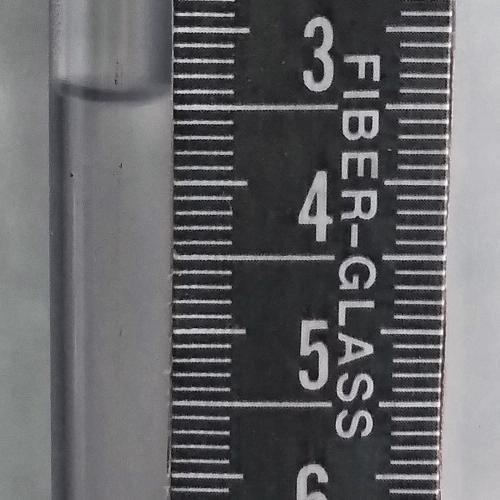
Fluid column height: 3.4 cm